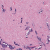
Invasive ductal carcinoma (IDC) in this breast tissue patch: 1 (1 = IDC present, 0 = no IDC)